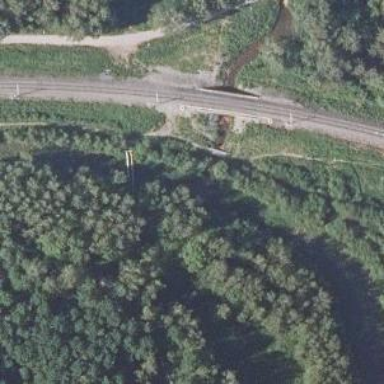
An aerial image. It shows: Path crossing bridge with excellent trail visibility.